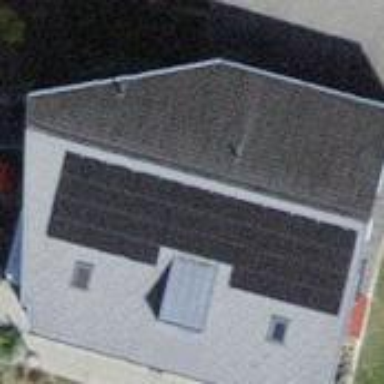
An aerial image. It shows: House with tile roof.